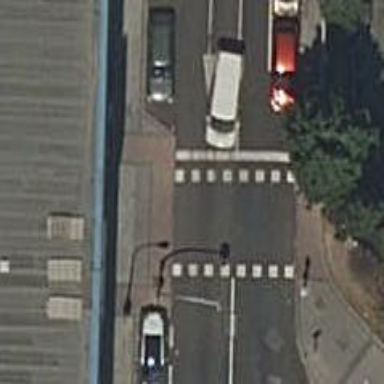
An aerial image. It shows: Crossing with traffic signals.